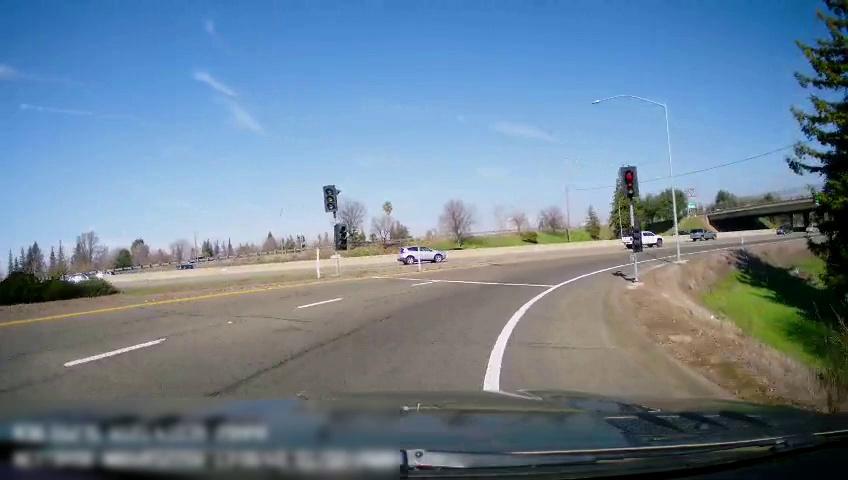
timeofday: Day
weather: Sunny
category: Drivable Space
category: Vehicles | Truck
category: Vehicles | Truck
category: Vehicles | SUV
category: Vehicles | SUV
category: Lanes | Current Lane
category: Lanes | Current Lane
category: Lanes | Current Lane
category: Lanes | Alternate Lane
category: Traffic | Lights
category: Traffic | Lights
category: Traffic | Lights